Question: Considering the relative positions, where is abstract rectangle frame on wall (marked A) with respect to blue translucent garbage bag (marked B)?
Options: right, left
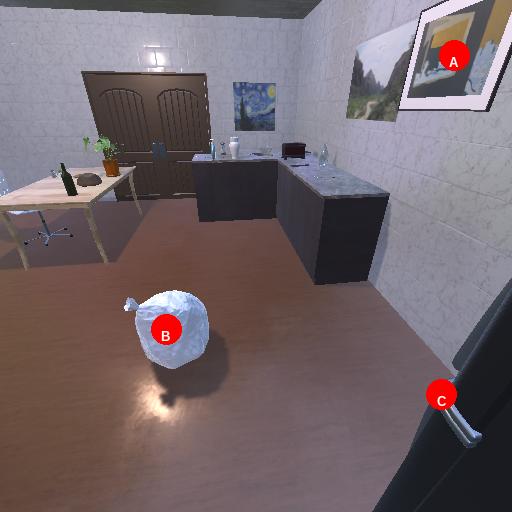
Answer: right